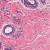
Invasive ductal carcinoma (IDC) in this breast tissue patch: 0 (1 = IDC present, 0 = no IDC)